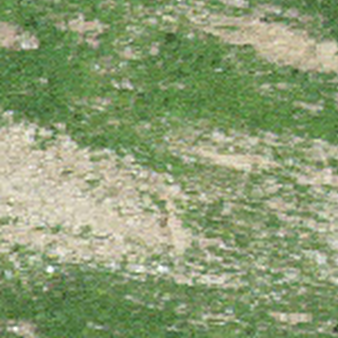
Label: other